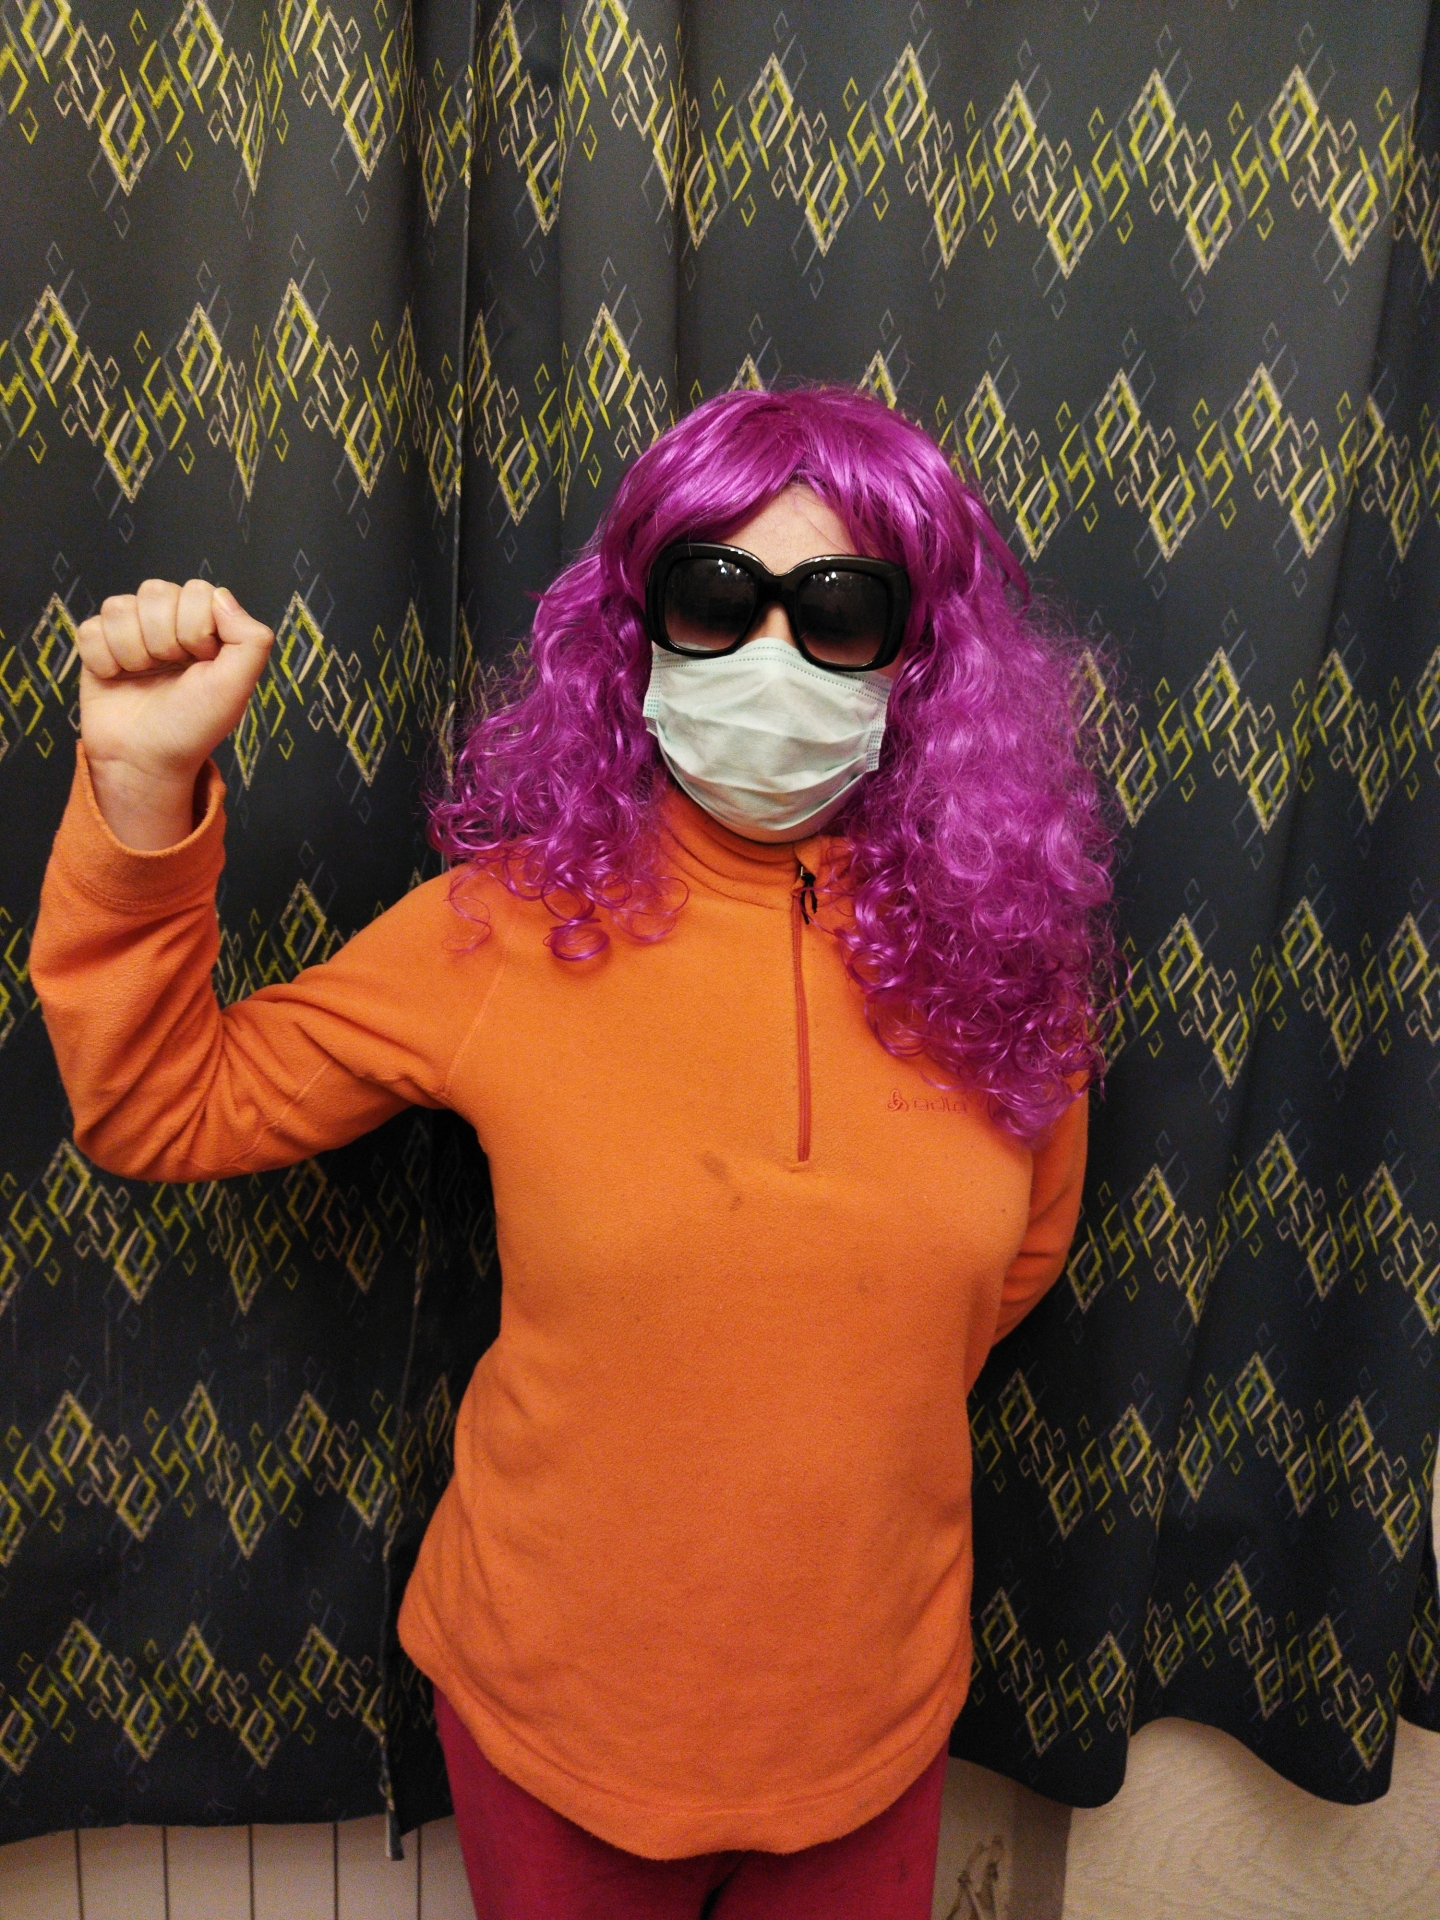
Label: clear